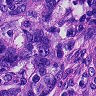
Metastatic tissue present: yes